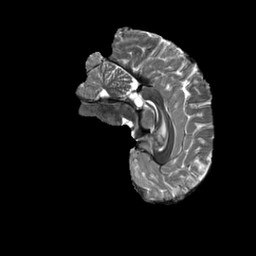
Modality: T2w
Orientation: sagittal
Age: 20
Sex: female
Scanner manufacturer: siemens
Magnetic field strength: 3 T
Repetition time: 3.2 s
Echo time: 0.566 s